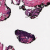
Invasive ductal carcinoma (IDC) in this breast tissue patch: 0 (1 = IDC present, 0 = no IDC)